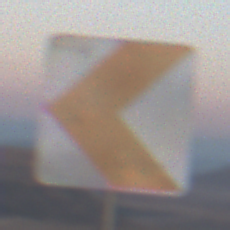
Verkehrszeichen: RichtungstafelnInKurvenKleinRechts
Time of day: SunriseSunset
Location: Outdoor (Nature)
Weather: Clear
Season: NotSpecified
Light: Natural